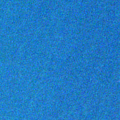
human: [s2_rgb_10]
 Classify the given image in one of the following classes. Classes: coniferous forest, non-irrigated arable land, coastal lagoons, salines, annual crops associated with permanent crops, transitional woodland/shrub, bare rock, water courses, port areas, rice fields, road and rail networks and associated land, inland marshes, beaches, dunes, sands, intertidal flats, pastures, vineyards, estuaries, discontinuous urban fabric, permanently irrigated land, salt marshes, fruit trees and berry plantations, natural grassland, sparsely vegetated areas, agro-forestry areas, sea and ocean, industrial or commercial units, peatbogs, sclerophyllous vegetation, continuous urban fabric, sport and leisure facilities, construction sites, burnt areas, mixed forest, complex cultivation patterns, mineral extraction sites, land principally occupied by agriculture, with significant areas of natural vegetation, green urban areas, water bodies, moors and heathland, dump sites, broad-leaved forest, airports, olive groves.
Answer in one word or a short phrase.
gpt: sea and ocean